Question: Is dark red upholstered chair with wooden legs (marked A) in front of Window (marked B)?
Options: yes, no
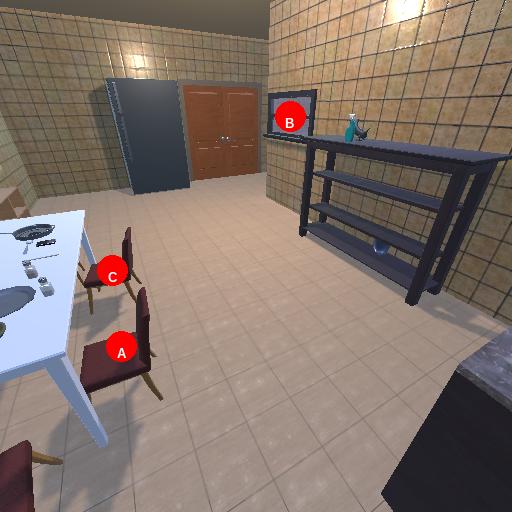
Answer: yes